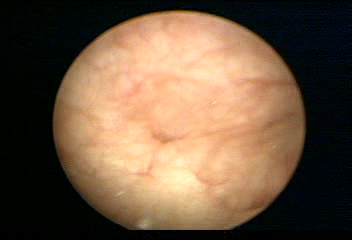
Modality: WLC
Class: Normal mucosa
Bladder cancer association: No